Question:
as the question say im having an error with this code:
'''
select *, avg(price) as average
from drug
having avg(drug.price) > (select count(price) from drug)
'''
kindly help me.
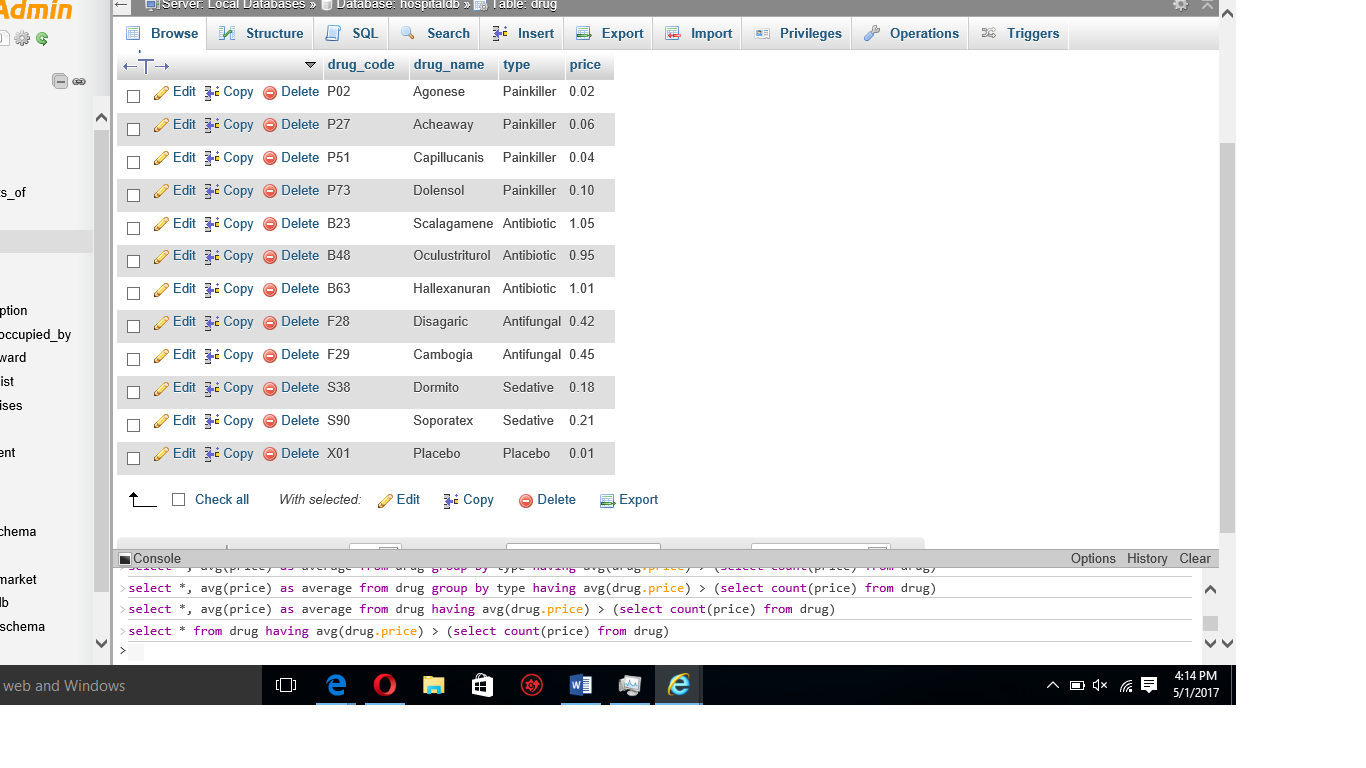
Answer: Since I don't know which kind of database you are using, I wrote here in generic -
'''
select a.*
from drug a
where a.price > ( select avg(b.price) from drug b where b.type= a.type)
'''